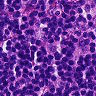
Metastatic tissue present: no